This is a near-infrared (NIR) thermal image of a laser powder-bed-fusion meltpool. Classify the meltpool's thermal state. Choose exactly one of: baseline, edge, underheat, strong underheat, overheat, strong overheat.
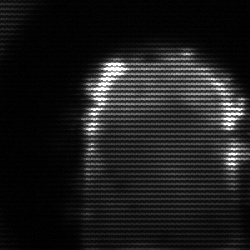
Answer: baseline